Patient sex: M
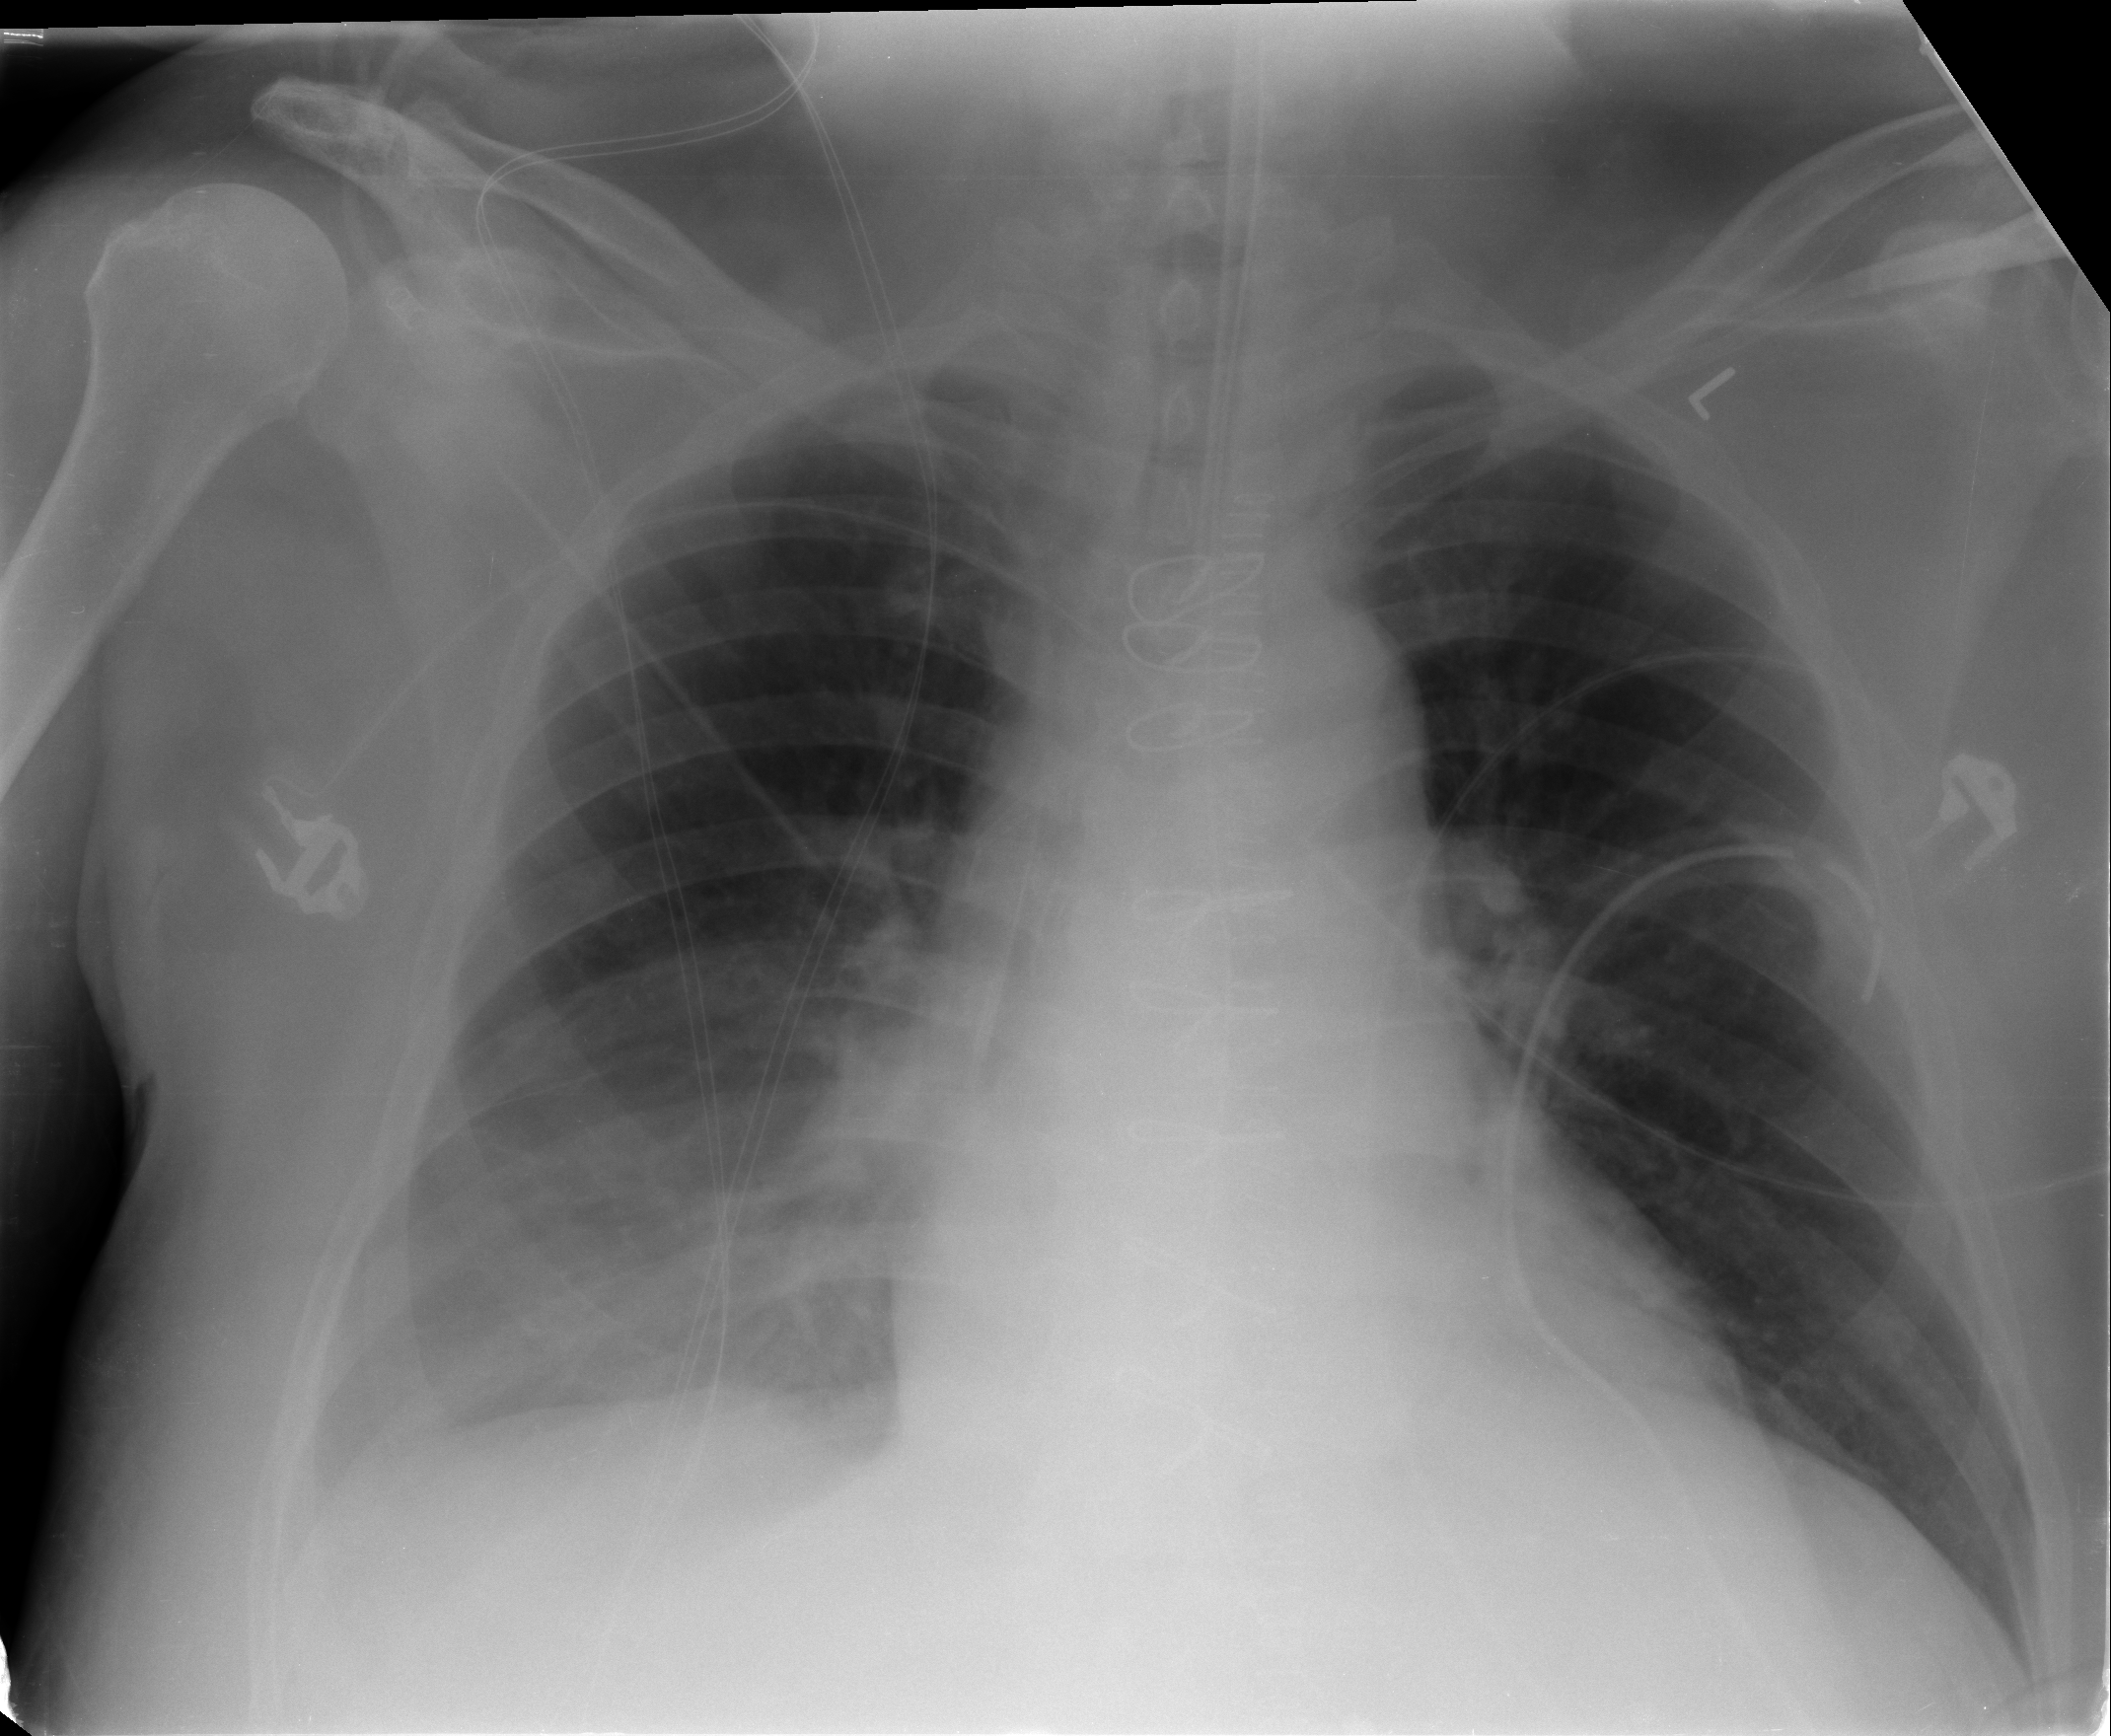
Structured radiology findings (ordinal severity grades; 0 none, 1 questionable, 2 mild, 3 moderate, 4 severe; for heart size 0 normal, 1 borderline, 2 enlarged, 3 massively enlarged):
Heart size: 0
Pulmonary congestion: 0
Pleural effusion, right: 3
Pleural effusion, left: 0
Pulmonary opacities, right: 0
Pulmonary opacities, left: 0
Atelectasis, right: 2
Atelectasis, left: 2